Question: Ok this silly problem is connected to the post <URL>. What I did is basically removed the 'return' and was able to set the values of the 'xValues' array depending on combobox selection index. as per this pic
But as I try to call another method to divide certain variable with 'xValues.Length' it gives me ''System.DivideByZeroException' error as the value for 'xValues' and 'xValues.Length' resets to zero. Here is the code snippet:
'''
int[] xValues = { }; //declaring empty array
private void comboBox1_SelectedValueChanged(object sender, EventArgs e) //using selection
//to set the xValues
{
if (comboBox1.SelectedIndex == 0)
{
int[]xValues= { 1, 2, 3, 4, 5 };
}
else if (comboBox1.SelectedIndex == 1)
{
int[] xValues = { 6, 7, 8, 9, 10 };
}
else if (comboBox1.SelectedIndex == 2)
{
int[] xValues = { 11, 12, 13, 14, 15 };
}
}
'''
And then lets say I'm calling a method 'doSomeThing()'
'''
public void doSomeThing()
{
int bSum = bValues.Sum(); //bValues comes from different input and in debugger
//it shows expected values.
int aSum = xValues.Sum(); //Here the debugger tells me aSum doesn't exists
int slope = bSum / xValues.Length; //Divided by zero exception error goes here.
}
'''
Why and how the the values are resetting for 'xValues'?
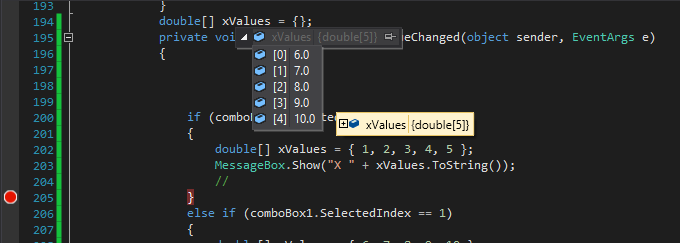
Answer: waka's answer is right about what's wrong - you're declaring new local variables which are of the instance variable.
However, waka's fix isn't quite right - you can only initialize arrays in that particular way at the point of the declaration of the variable. To assign a new value to the variable, you need slightly different syntax:
'''
xValues = new[] { 1, 2, 3, 4, 5 };
'''
Or if you want to specify the element type explicitly:
'''
xValues = new int[] { 1, 2, 3, 4, 5 };
'''